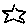
Label: star